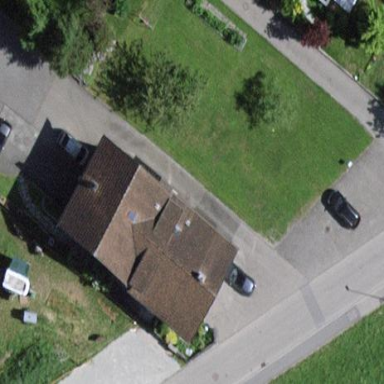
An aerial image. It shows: Semi-detached house.